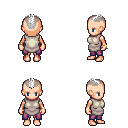
a pixel art fantasy rpg character, female body template, human, light skin, white tunic, magenta pants, white short mohawk hairstyle, bracelets, four views (front, back, left, right), 2x2 character sprite sheet, small pixel art, hard edges, no anti-aliasing